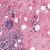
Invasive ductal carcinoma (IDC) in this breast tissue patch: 1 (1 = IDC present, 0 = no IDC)